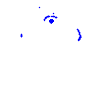
Particle: pion